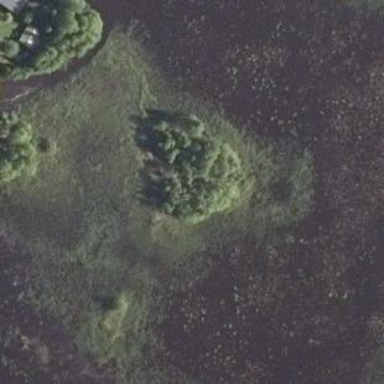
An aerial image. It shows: Islet surrounded by woodland.